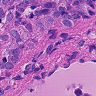
Metastatic tissue present: yes